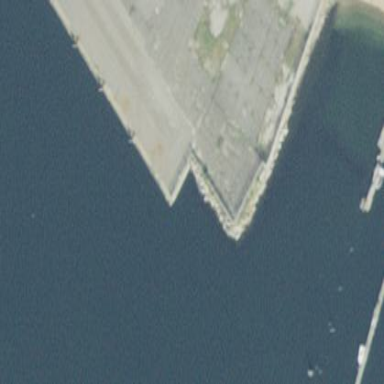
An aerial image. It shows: Breakwater made of rock.